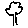
Label: tree